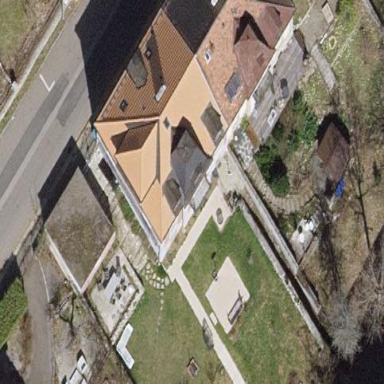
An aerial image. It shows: Residential garden.